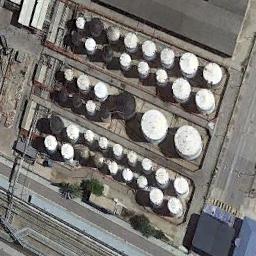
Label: storage_tank